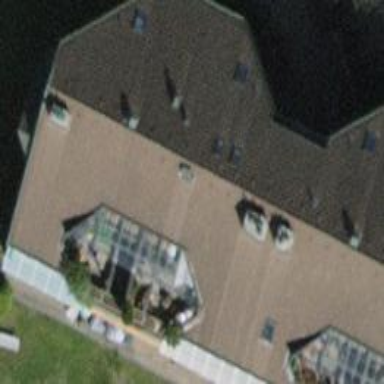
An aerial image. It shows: Building with pitched roof.